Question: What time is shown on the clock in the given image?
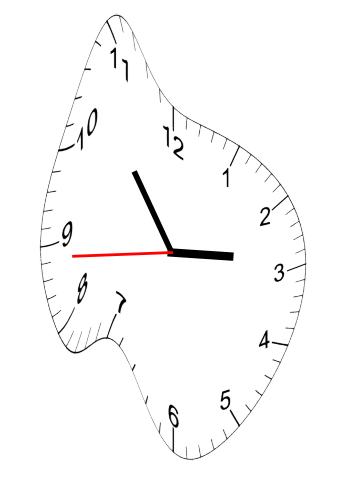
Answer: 02:53:44